Question: if I remember correctly, in xCode 5 and below, the "New File" option for project navigator included a template to create an extension for an existing class. This option was next to "Cocoa Touch Class" and allowed to enter a base class name. The generated file had a form like "NSString+JSON.h"

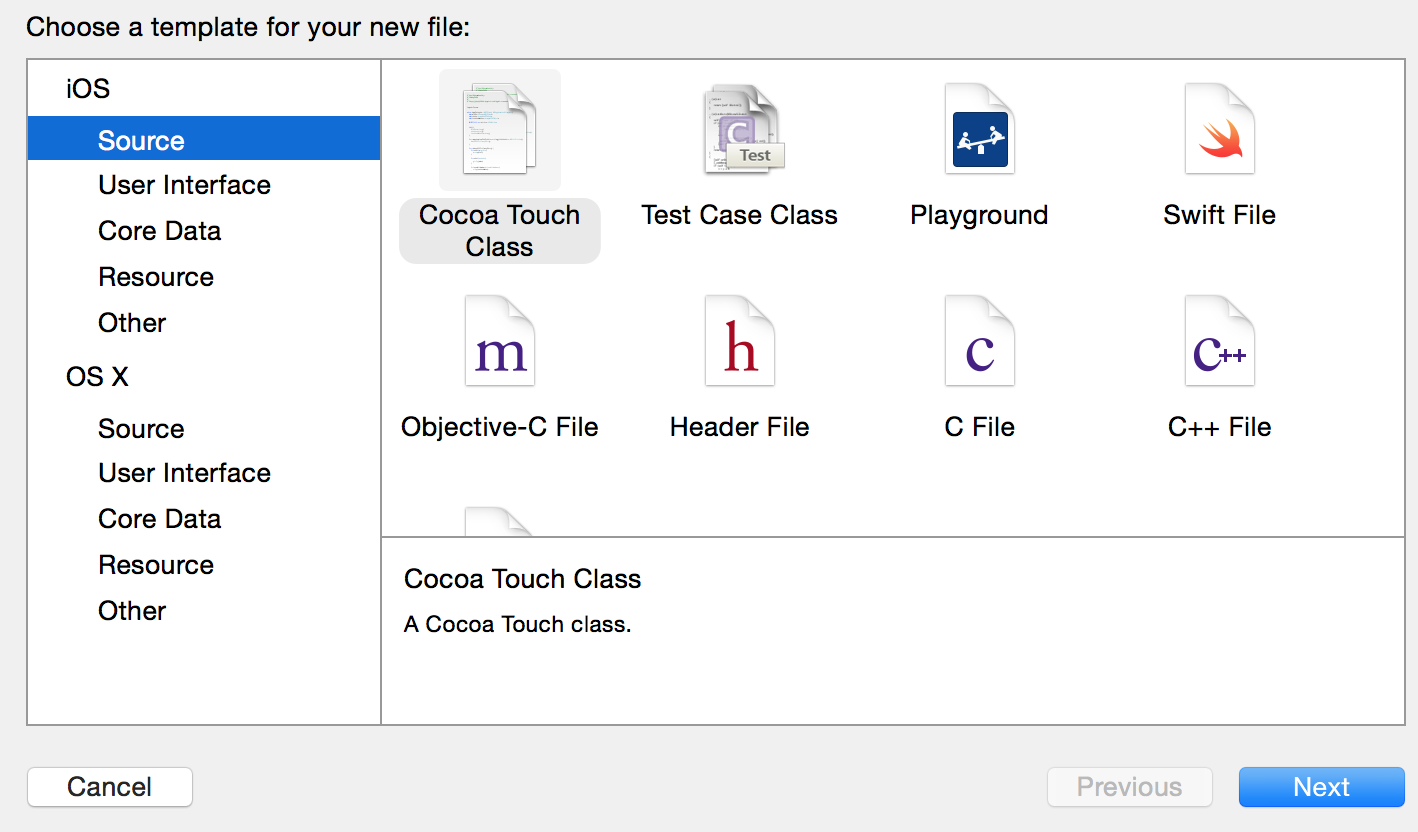
Answer: The process is similar to this question I answered:
<URL>